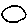
Label: moon